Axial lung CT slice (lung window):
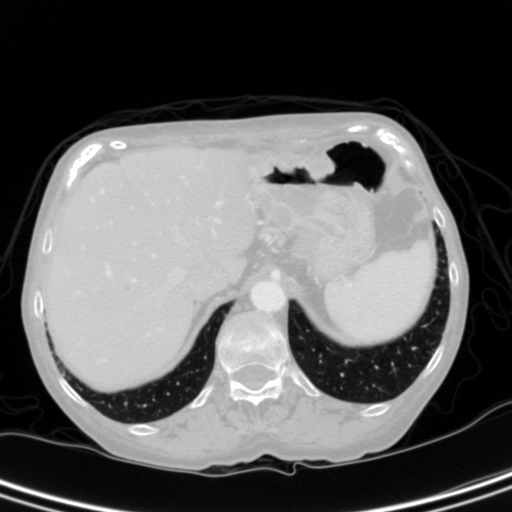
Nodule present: no